Question: I am trying to use typeahead to display google suggestions.
The Ajax call works fine and data is returned properly:
Before executing
data contains an array of strings that start with "w".
> data = ["walmart", "weather", "wells fargo", "worldstarhiphop",
"walgreens", "wikipedia", "white pages", "world cup", "webmd",
"weather radar"]
However the suggestions displayed show "undefined" instead of real words.
Any idea what I am missing here? Thanks.

'''
<input type="text" class="typeahead" placeholder="Search">
$('.typeahead').typeahead({
hint: true,
highlight: true,
minLength: 1
},
{
source: function (query, process) {
$.getJSON("Home/Suggest", { query: query }, function (data) {
return process(data);
});
}
});
'''
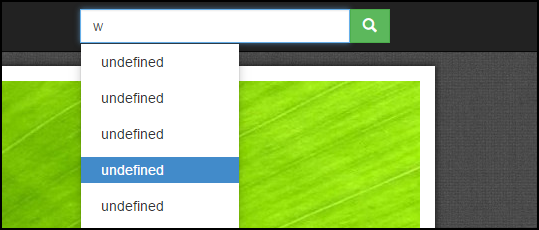
Answer: Update:
After some research, I found an answer to my question and will post it here, if someone needs it.
The trick is - the "process" callback function expects the results in a format:
[{value: "string1"}, {value: "string2"}, {value: "string3"}]
and not just an array of strings.
'''
$('.typeahead').typeahead(
{ hint: true, highlight: true, minLength: 1 }, // options
{
source: function (query, process) { // source dataset, data = array of strings
$.getJSON('Home/Suggest', { query: query }, function (data) {
//data=["string1", "string2", "string3"]
//process callback function needs it
//in a format [{value: "string1"}, {value: "string2"}, {value: "string3"}]
var output = $.map(data, function (string) { return { value: string }; });
process(output);
});
}
});
'''